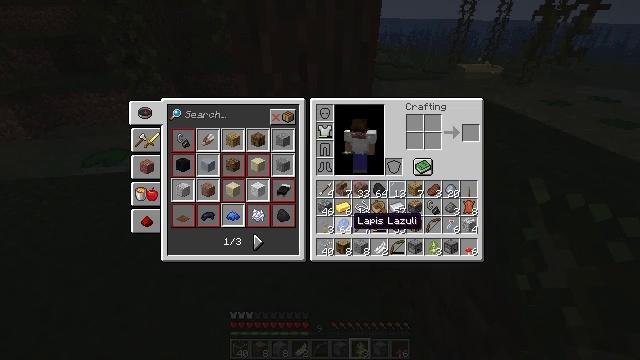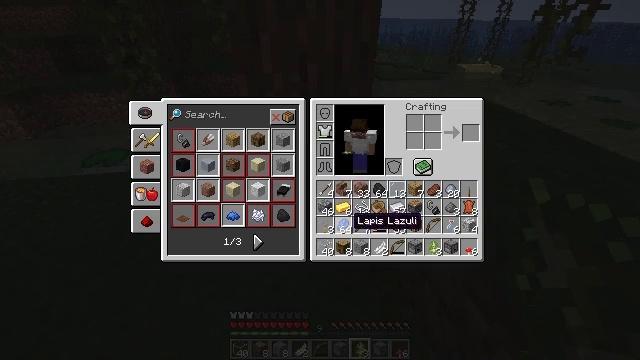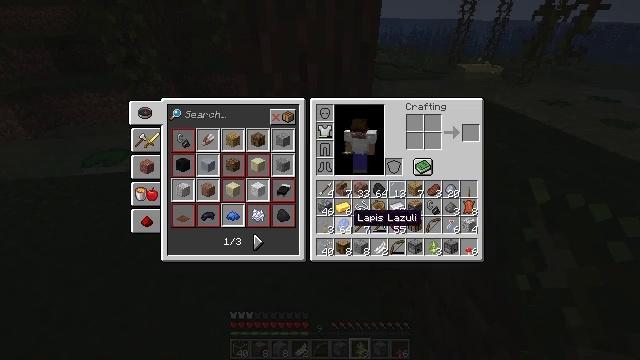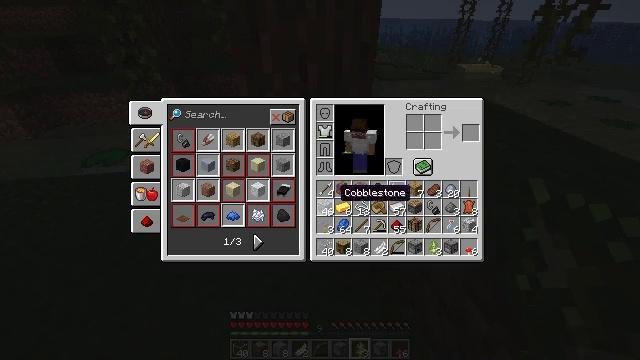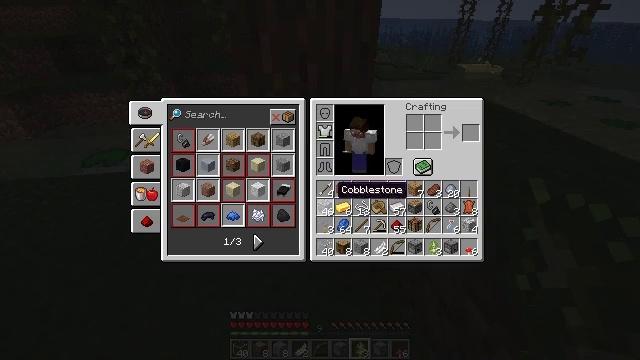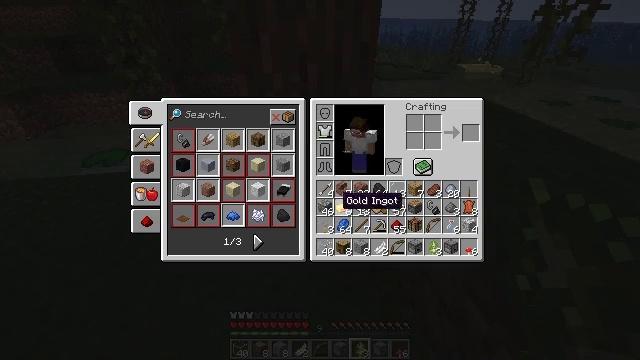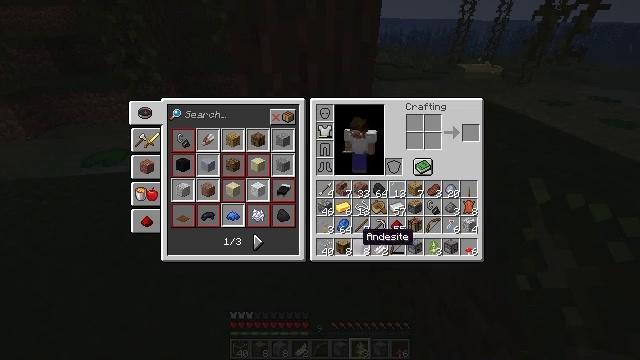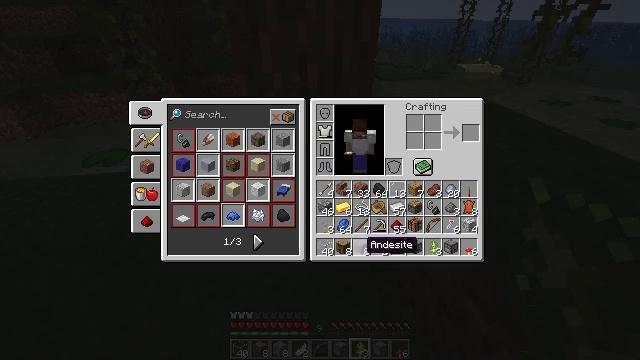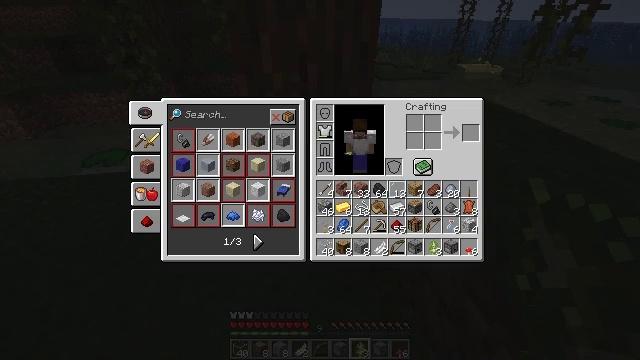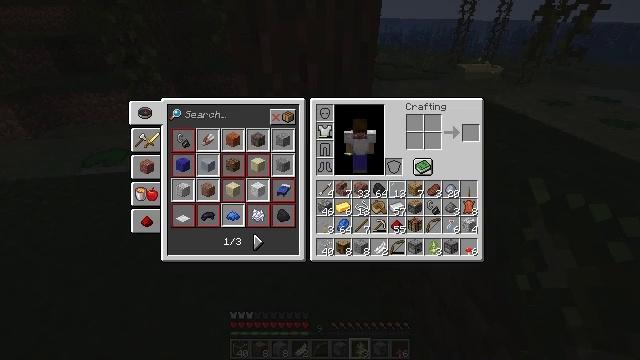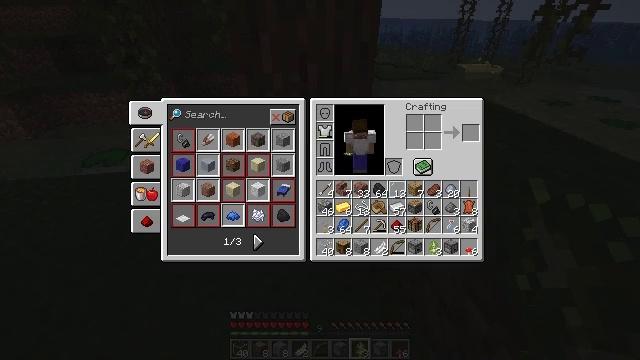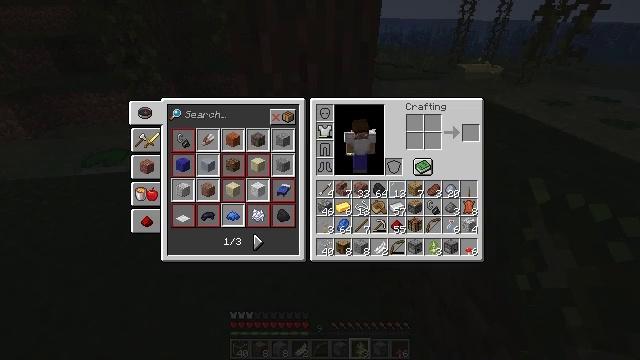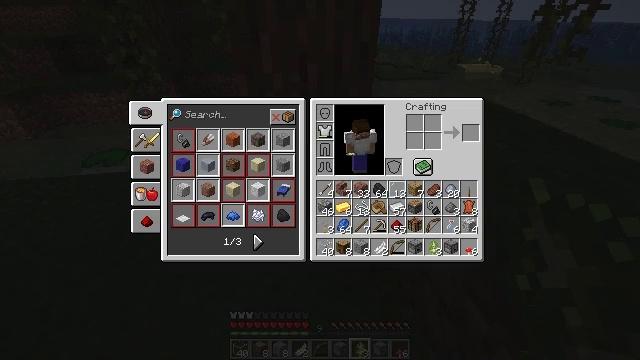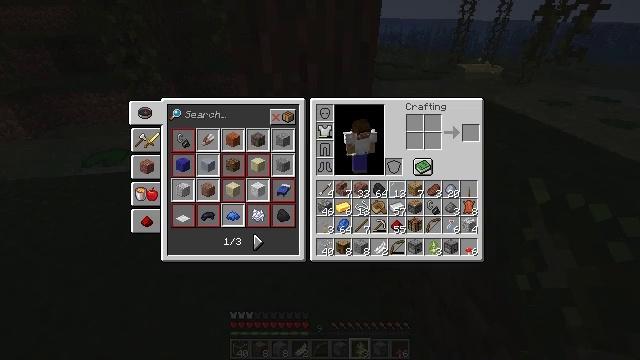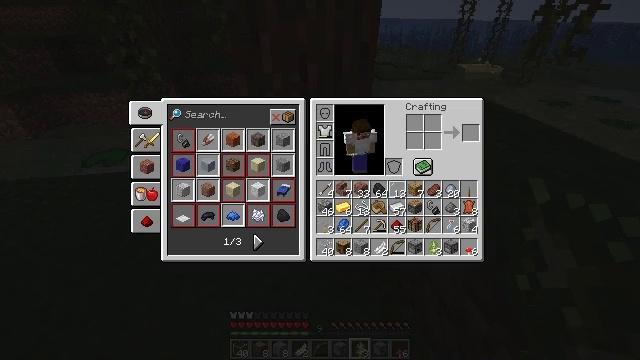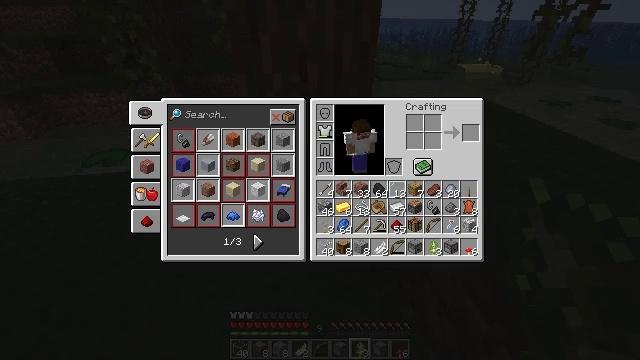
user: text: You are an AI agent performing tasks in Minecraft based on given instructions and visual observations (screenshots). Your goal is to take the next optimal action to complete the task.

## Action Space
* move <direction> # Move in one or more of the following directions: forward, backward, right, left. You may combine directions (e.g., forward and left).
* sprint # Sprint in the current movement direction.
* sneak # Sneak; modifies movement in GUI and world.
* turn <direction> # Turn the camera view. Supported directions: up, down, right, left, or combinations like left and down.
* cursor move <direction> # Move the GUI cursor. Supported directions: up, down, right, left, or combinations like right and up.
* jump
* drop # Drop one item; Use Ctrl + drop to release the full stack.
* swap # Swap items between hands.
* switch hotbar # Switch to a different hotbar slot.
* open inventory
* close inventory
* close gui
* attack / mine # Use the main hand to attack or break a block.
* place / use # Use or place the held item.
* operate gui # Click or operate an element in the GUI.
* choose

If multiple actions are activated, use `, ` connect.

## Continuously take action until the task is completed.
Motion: motion action
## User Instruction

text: Mine the oak log.
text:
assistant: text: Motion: no_op
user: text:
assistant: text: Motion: no_op
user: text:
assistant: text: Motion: cursor move left and up
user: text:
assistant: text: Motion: no_op
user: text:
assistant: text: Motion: cursor move down
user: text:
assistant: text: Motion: cursor move right and down
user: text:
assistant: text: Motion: cursor move down
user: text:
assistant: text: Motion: no_op
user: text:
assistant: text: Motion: no_op
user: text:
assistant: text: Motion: no_op
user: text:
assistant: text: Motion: cursor move right
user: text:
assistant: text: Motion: cursor move right
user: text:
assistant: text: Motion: no_op
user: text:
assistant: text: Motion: no_op
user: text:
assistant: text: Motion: no_op
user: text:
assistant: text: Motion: no_op
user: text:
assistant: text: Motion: cursor move up
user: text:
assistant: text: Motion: cursor move up
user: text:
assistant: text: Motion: no_op
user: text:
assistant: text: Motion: no_op
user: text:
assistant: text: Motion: no_op
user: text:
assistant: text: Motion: operate gui
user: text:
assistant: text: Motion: operate gui
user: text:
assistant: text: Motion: operate gui
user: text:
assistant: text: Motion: cursor move down
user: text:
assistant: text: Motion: cursor move right and down
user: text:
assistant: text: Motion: no_op
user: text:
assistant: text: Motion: no_op
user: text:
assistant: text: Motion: no_op
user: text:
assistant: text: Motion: no_op